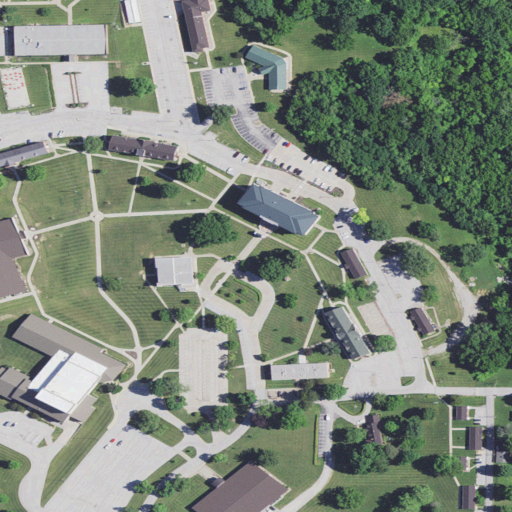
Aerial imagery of mountain in Missouri named College Heights containing medium intensity development, low intensity development, open development, deciduous forest, and high intensity development